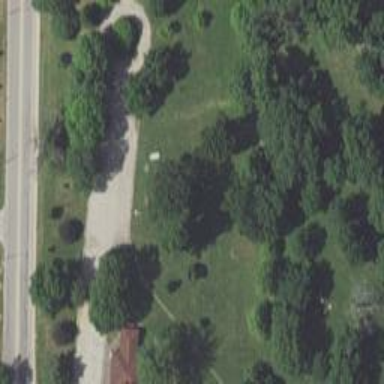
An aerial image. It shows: Disc golf basket.